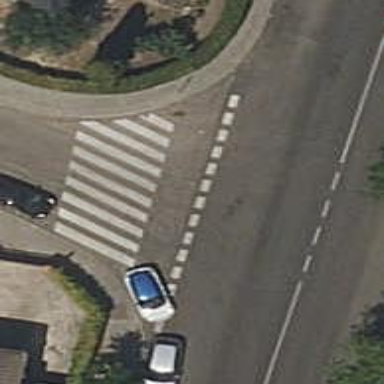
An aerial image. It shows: Road with "give way" sign.